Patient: sex F, age 65
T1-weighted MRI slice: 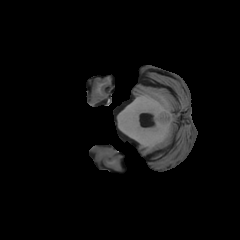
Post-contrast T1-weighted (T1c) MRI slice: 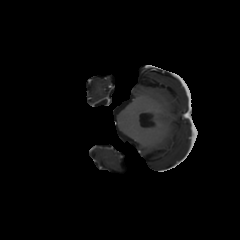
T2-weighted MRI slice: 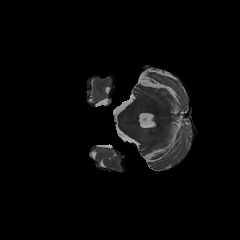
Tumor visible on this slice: no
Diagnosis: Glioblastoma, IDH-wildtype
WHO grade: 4